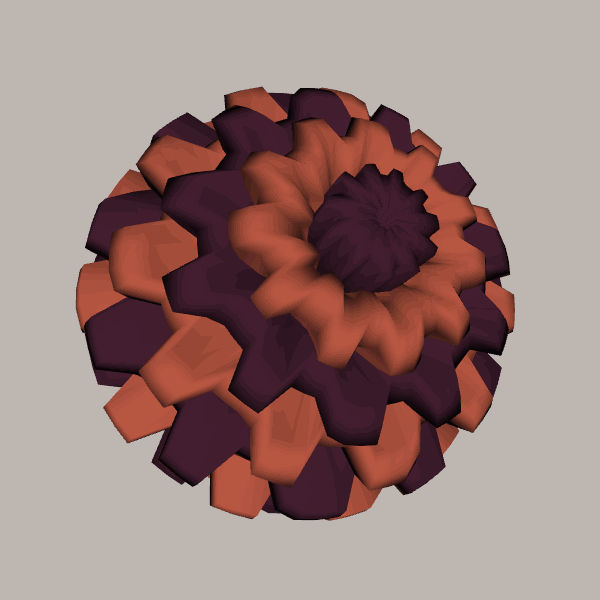
Background: light